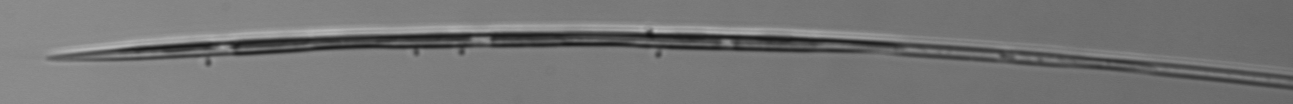
Label: Pseudo-nitzschia